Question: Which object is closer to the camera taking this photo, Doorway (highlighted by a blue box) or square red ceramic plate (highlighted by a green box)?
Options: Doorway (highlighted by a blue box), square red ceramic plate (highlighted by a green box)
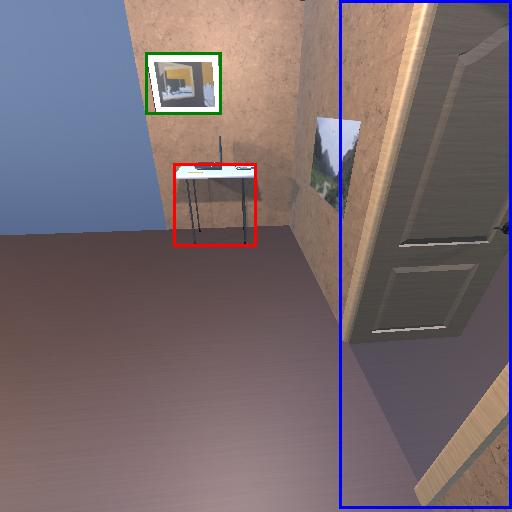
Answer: Doorway (highlighted by a blue box)